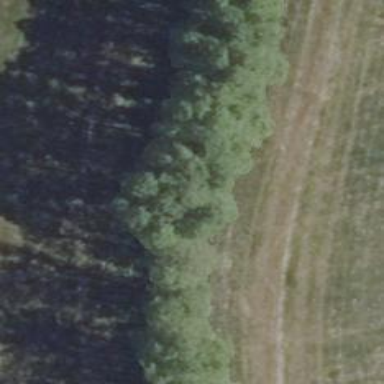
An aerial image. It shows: Row of trees in natural setting.